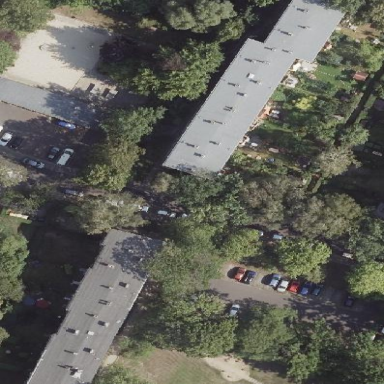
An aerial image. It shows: White apartments building with flat roof.